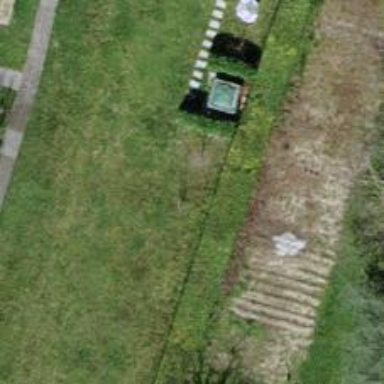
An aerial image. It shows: Hedge barrier.